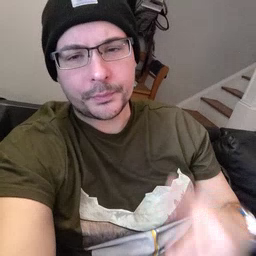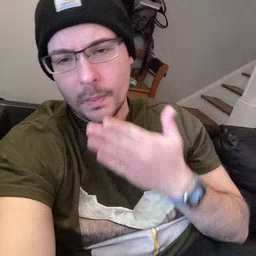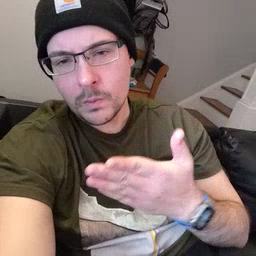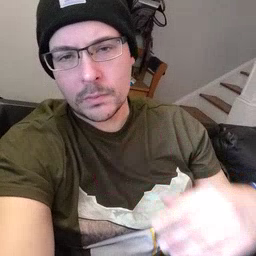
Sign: thankyou